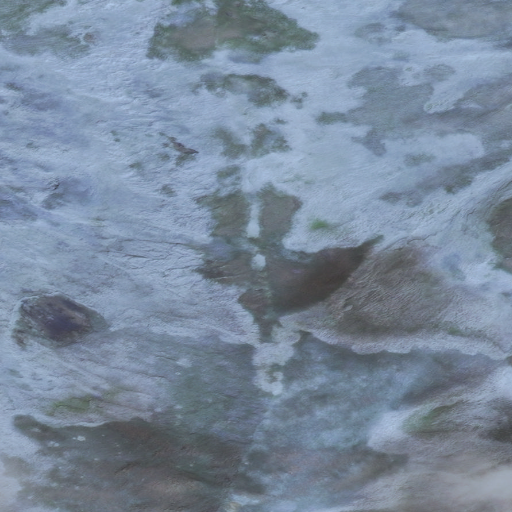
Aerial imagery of mountain in Alaska named Latin Hill containing only unknown